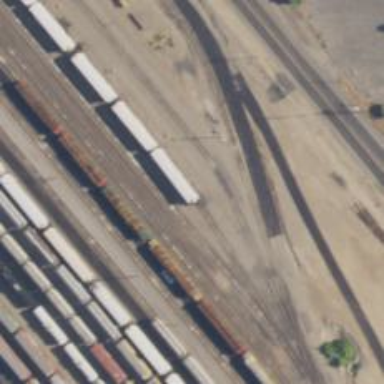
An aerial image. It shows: Railway yard used for servicing trains.